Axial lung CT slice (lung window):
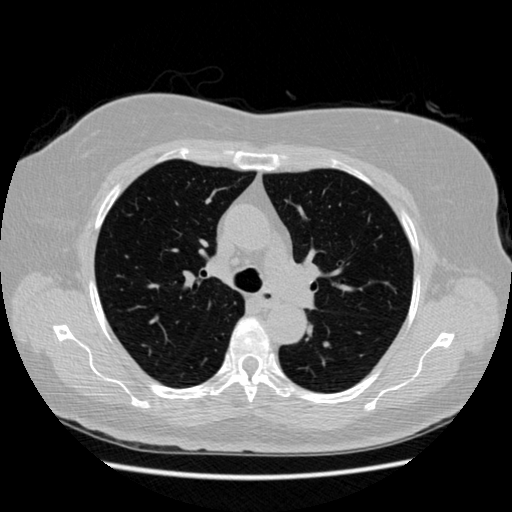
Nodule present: no